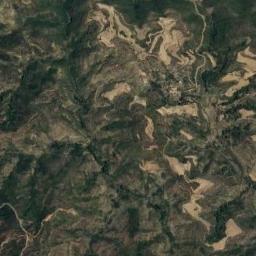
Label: mountain